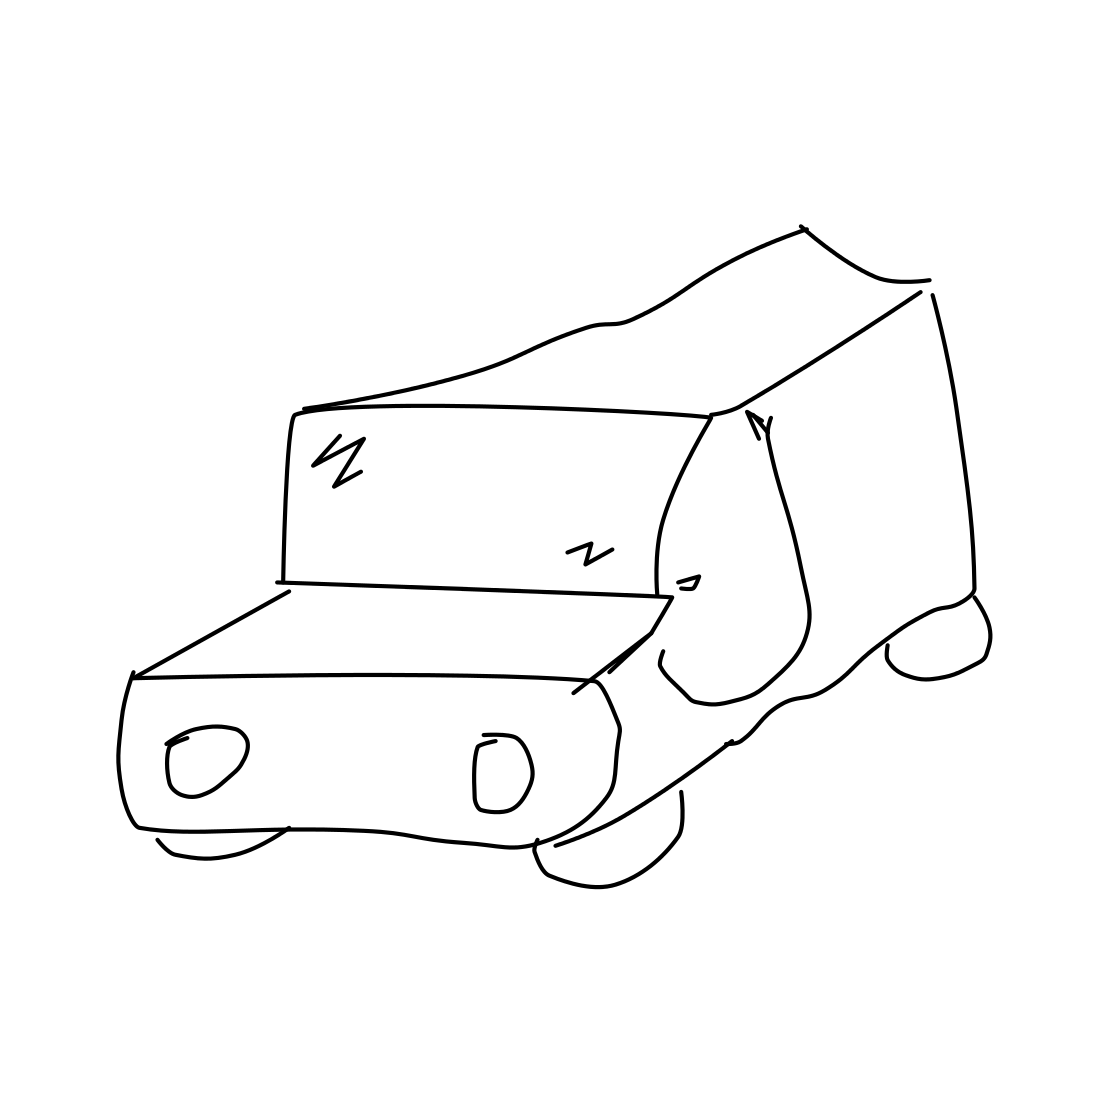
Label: suv